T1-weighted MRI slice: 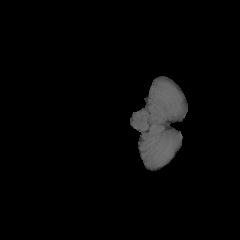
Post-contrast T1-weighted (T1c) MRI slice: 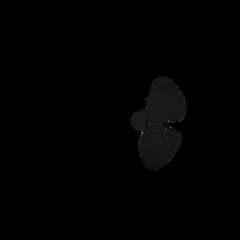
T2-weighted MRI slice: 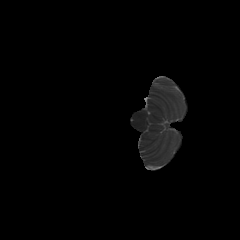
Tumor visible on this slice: no